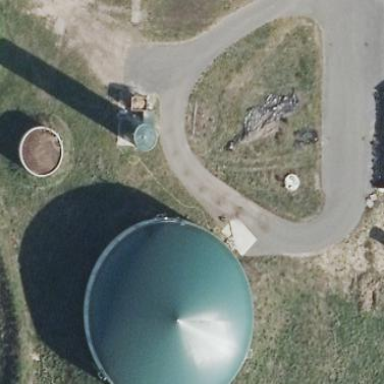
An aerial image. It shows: Storage tank that is man-made.